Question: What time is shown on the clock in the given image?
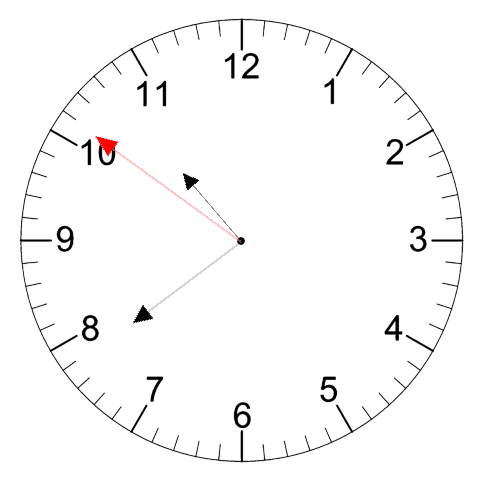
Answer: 10:38:51